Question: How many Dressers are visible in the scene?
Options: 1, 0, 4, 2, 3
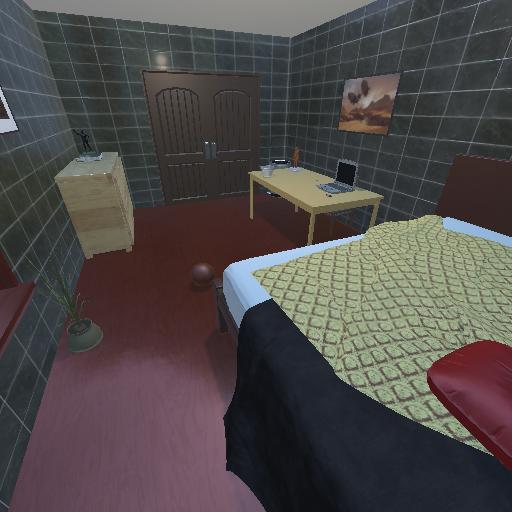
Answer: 1